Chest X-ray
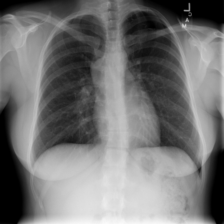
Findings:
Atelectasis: negative
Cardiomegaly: negative
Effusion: negative
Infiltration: negative
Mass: positive
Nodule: negative
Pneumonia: negative
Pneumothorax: negative
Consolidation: negative
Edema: negative
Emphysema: negative
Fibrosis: negative
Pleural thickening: negative
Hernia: negative